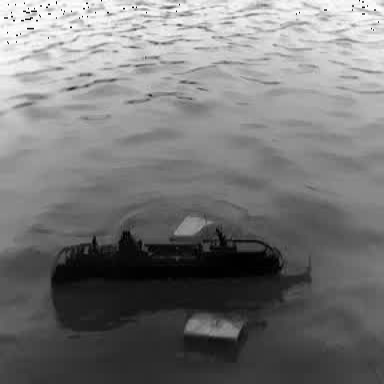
There is a container_ship in the infrared image.